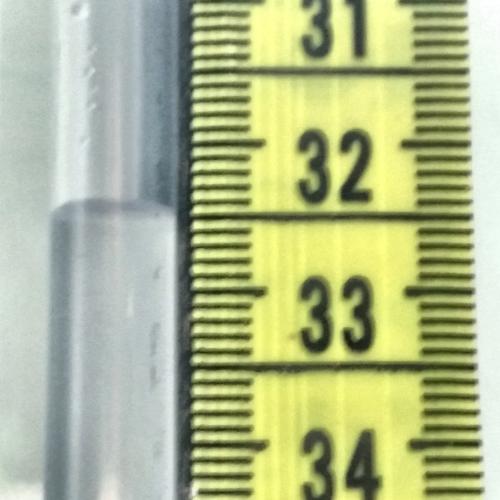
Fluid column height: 32.5 cm